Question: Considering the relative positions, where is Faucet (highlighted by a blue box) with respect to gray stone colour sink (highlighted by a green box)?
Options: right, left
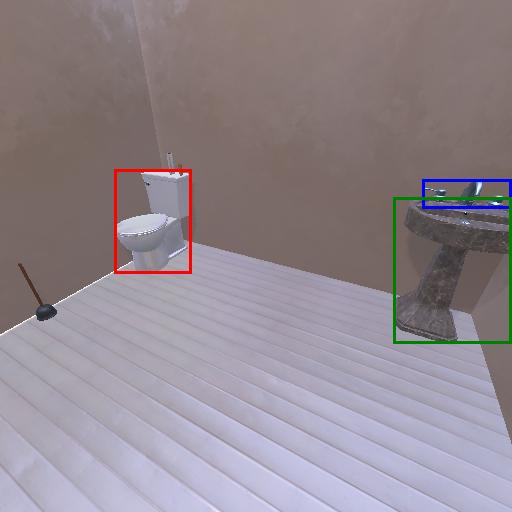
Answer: right